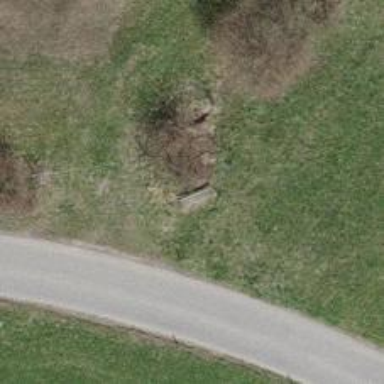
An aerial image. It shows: Brown bench in the vicinity.